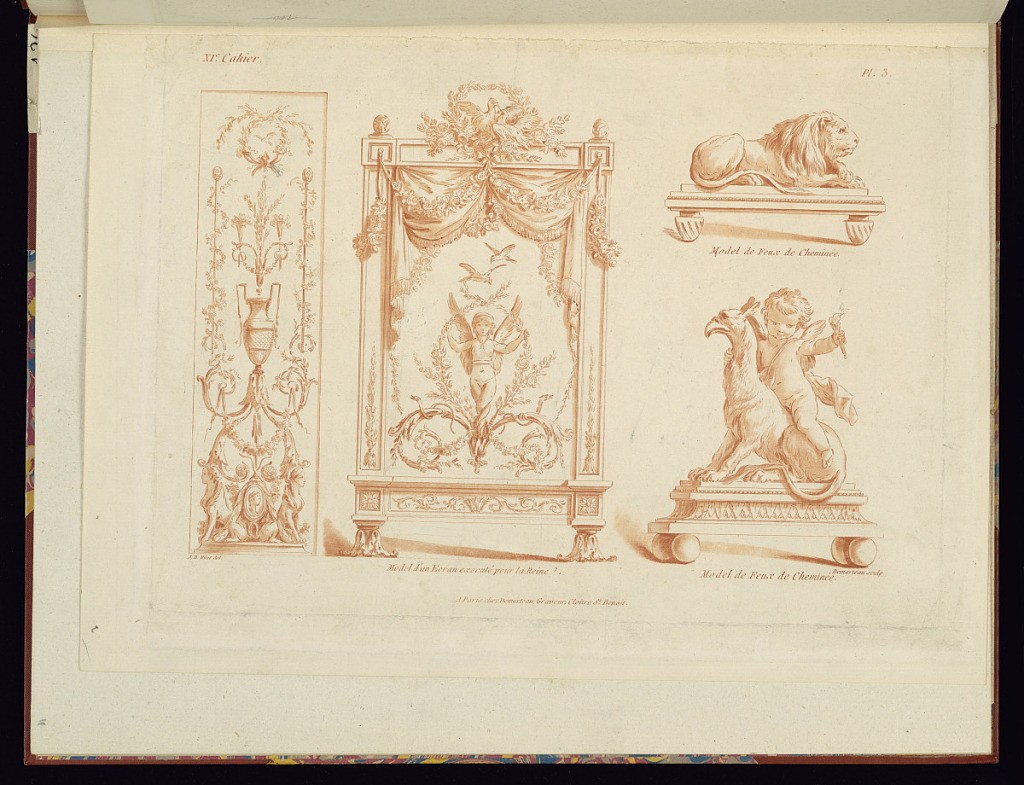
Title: Designs for a Panel, Fire Screen, and Andirons
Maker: Jean-Baptiste Huet, French, 1745 – 1811
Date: ca. 1782
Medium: Crayon-manner in red ink on laid paper
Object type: Print
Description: A sheet with a design for a panel, a fire screen and two andirons from the eleventh book of designs by J.B. Huet. The panel to the left, decorated with arabesque ornament with a vase, flowers, fleurons, garlands, sphynx, a medallion portrait, cornucopia, and a bird. The fire screen in the center is ornamented with flowers, draped textiles, a winged figure, fleurons, friezes, and birds with chestnut finials. The upper right fire screen is a reclining lion on a base and the lower right fire screen is a winged putti holding a flame, riding a griffin on a neoclassical base decorated with friezes and on four ball feet. The plate is titled, numbered, and signed.